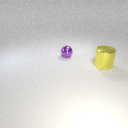
large yellow metal cylinder to the right of small purple metal sphere